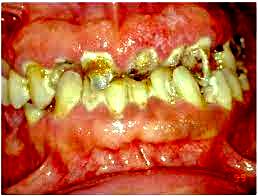
Condition: Gingivitis